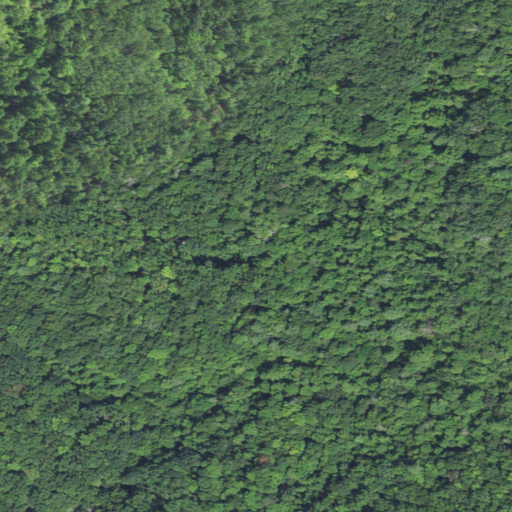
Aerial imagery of depression(s) in North Carolina named Moose Cove containing mixed forest and deciduous forest